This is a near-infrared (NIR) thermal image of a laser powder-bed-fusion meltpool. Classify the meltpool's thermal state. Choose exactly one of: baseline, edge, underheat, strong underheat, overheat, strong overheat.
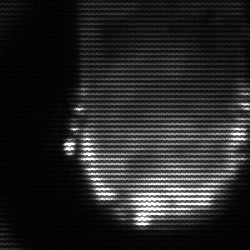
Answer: baseline